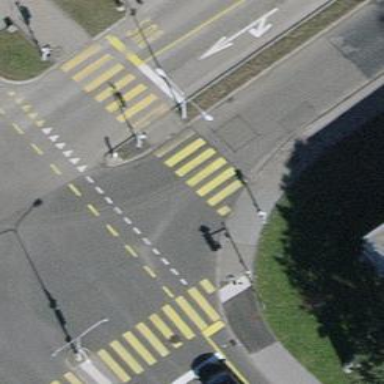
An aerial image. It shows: Road crossing with traffic signals.